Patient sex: M
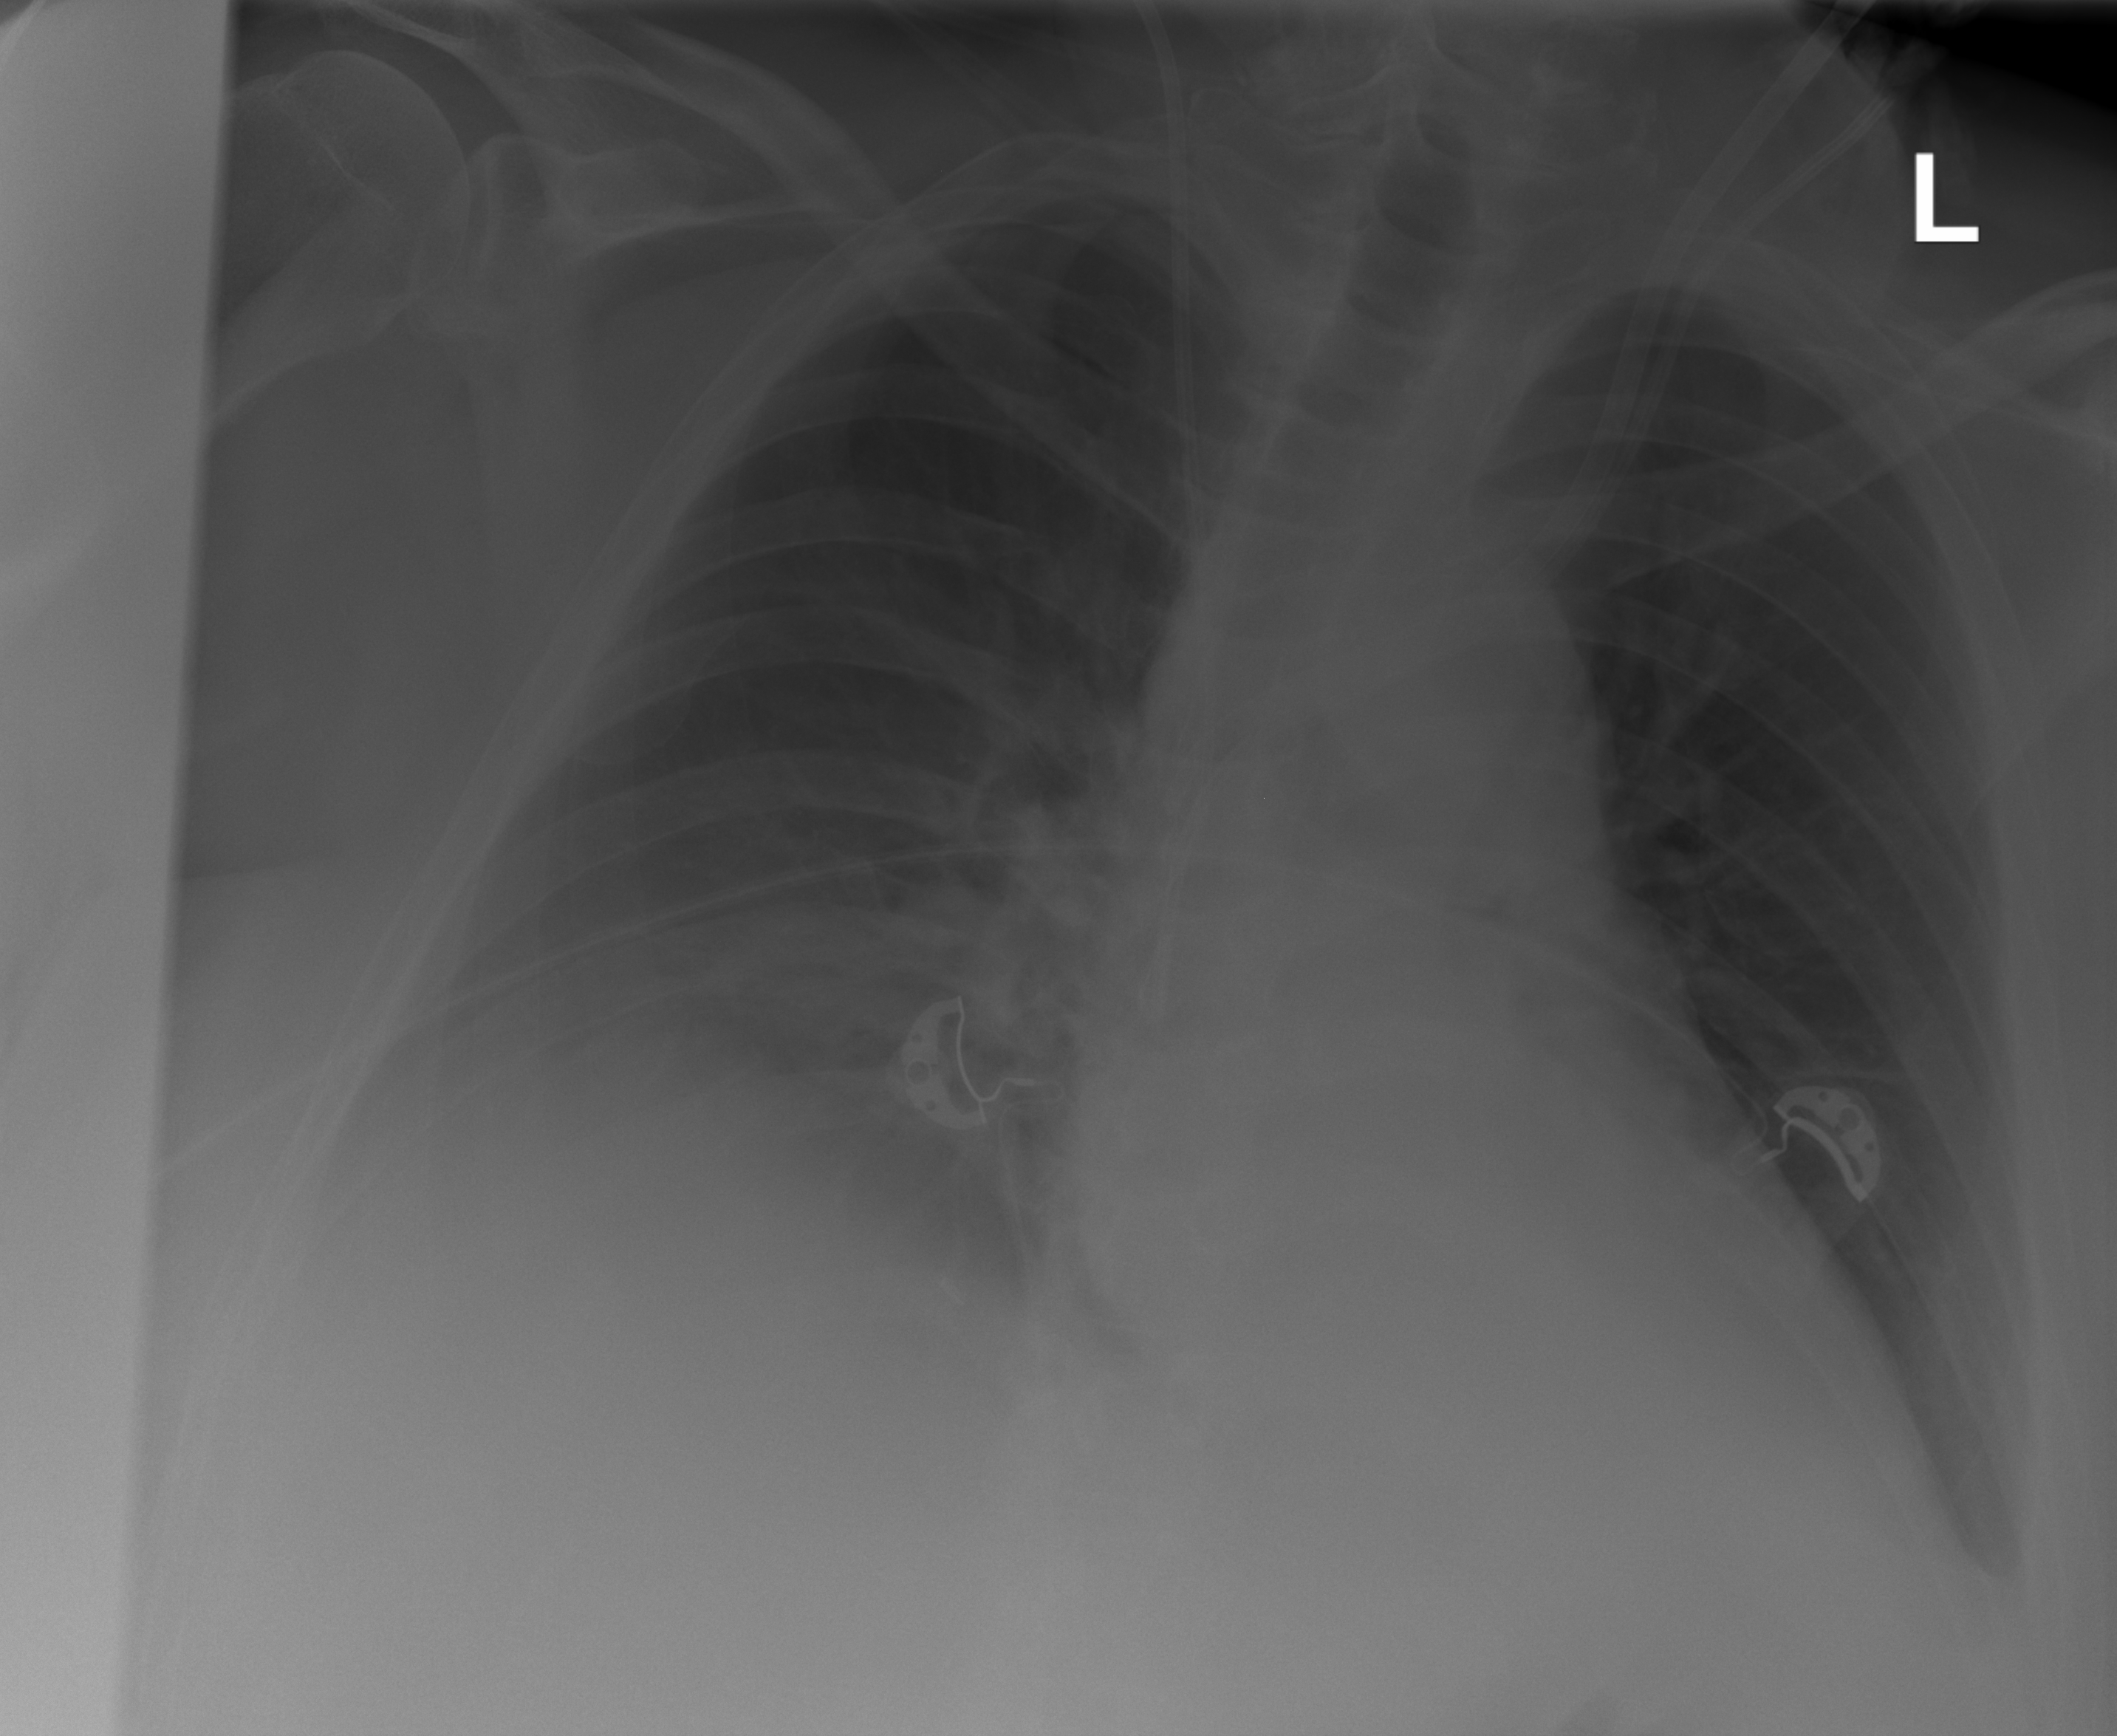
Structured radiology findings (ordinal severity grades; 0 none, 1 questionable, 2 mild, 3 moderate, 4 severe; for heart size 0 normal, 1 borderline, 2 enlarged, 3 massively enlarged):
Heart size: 0
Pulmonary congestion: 2
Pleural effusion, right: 2
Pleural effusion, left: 0
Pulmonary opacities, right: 0
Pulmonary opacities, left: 0
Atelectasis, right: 0
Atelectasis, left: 0